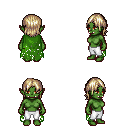
a pixel art fantasy rpg character, female body template, orc, green skin, green tattered cape, white pants, white blonde long bangs hairstyle, four views (front, back, left, right), 2x2 character sprite sheet, small pixel art, hard edges, no anti-aliasing